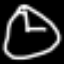
Label: clock